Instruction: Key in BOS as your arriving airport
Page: home
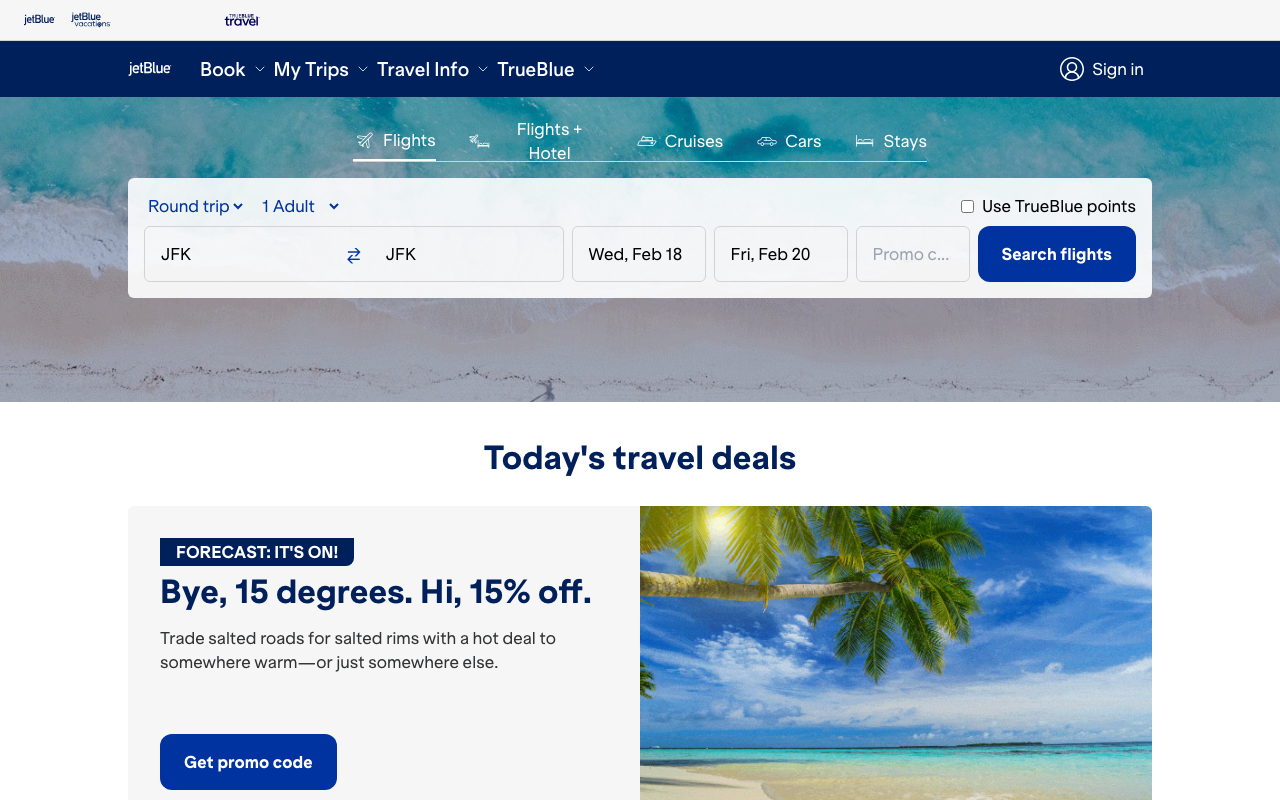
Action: type